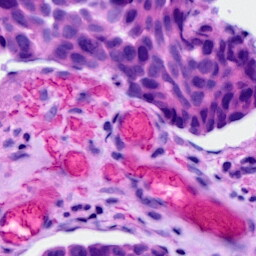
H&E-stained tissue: Ovarian